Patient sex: M
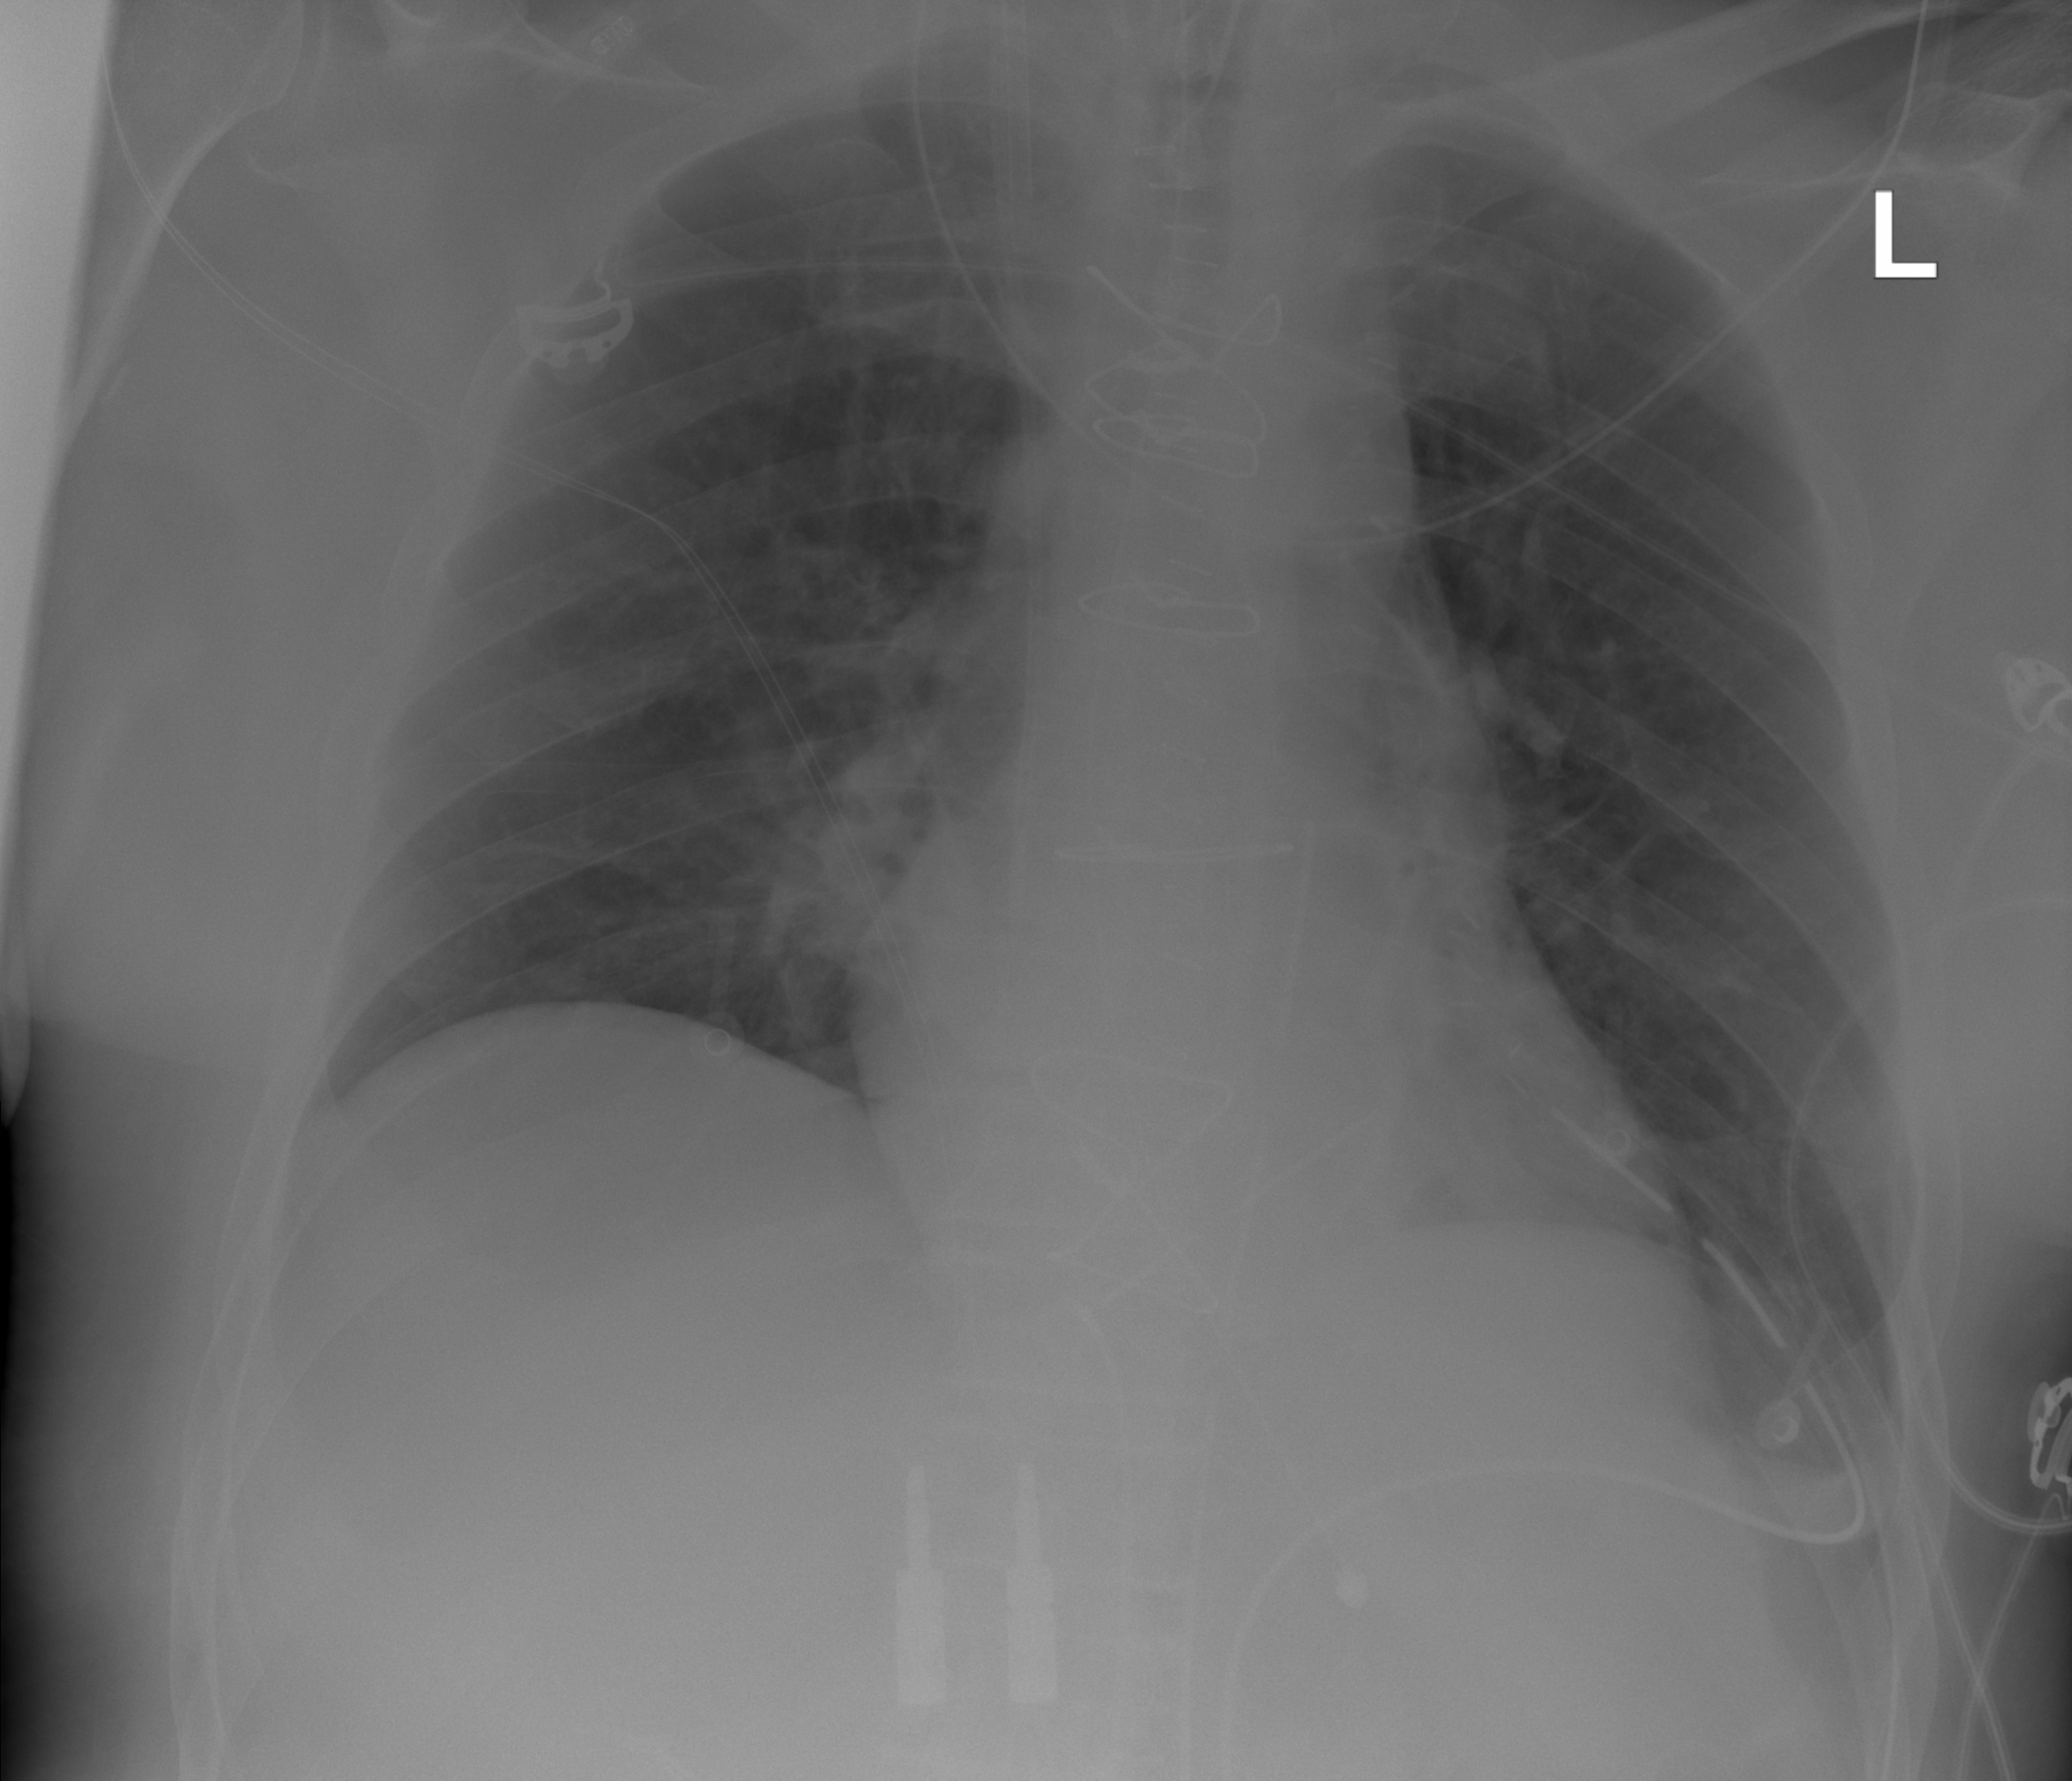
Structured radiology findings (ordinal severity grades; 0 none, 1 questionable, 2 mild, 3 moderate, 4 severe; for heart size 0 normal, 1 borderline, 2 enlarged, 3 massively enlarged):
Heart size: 0
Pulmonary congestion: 0
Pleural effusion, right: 0
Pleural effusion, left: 0
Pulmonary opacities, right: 0
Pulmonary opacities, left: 0
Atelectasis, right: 0
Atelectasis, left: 0